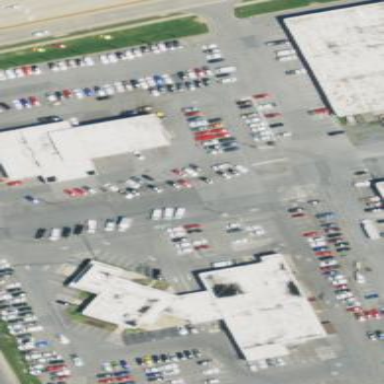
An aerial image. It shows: Shop that sells cars.